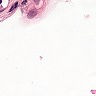
Metastatic tissue present: no